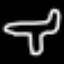
Label: airplane